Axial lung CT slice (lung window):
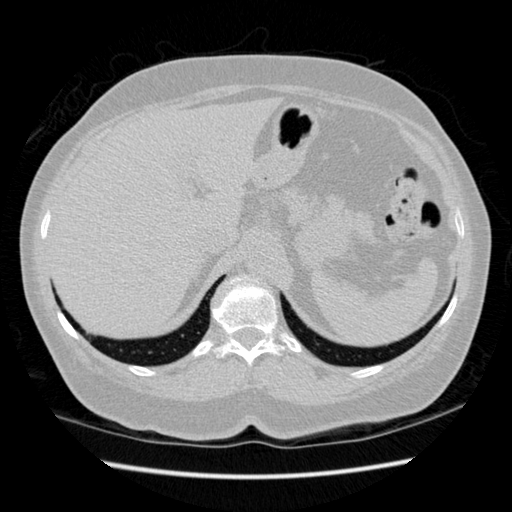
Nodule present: no